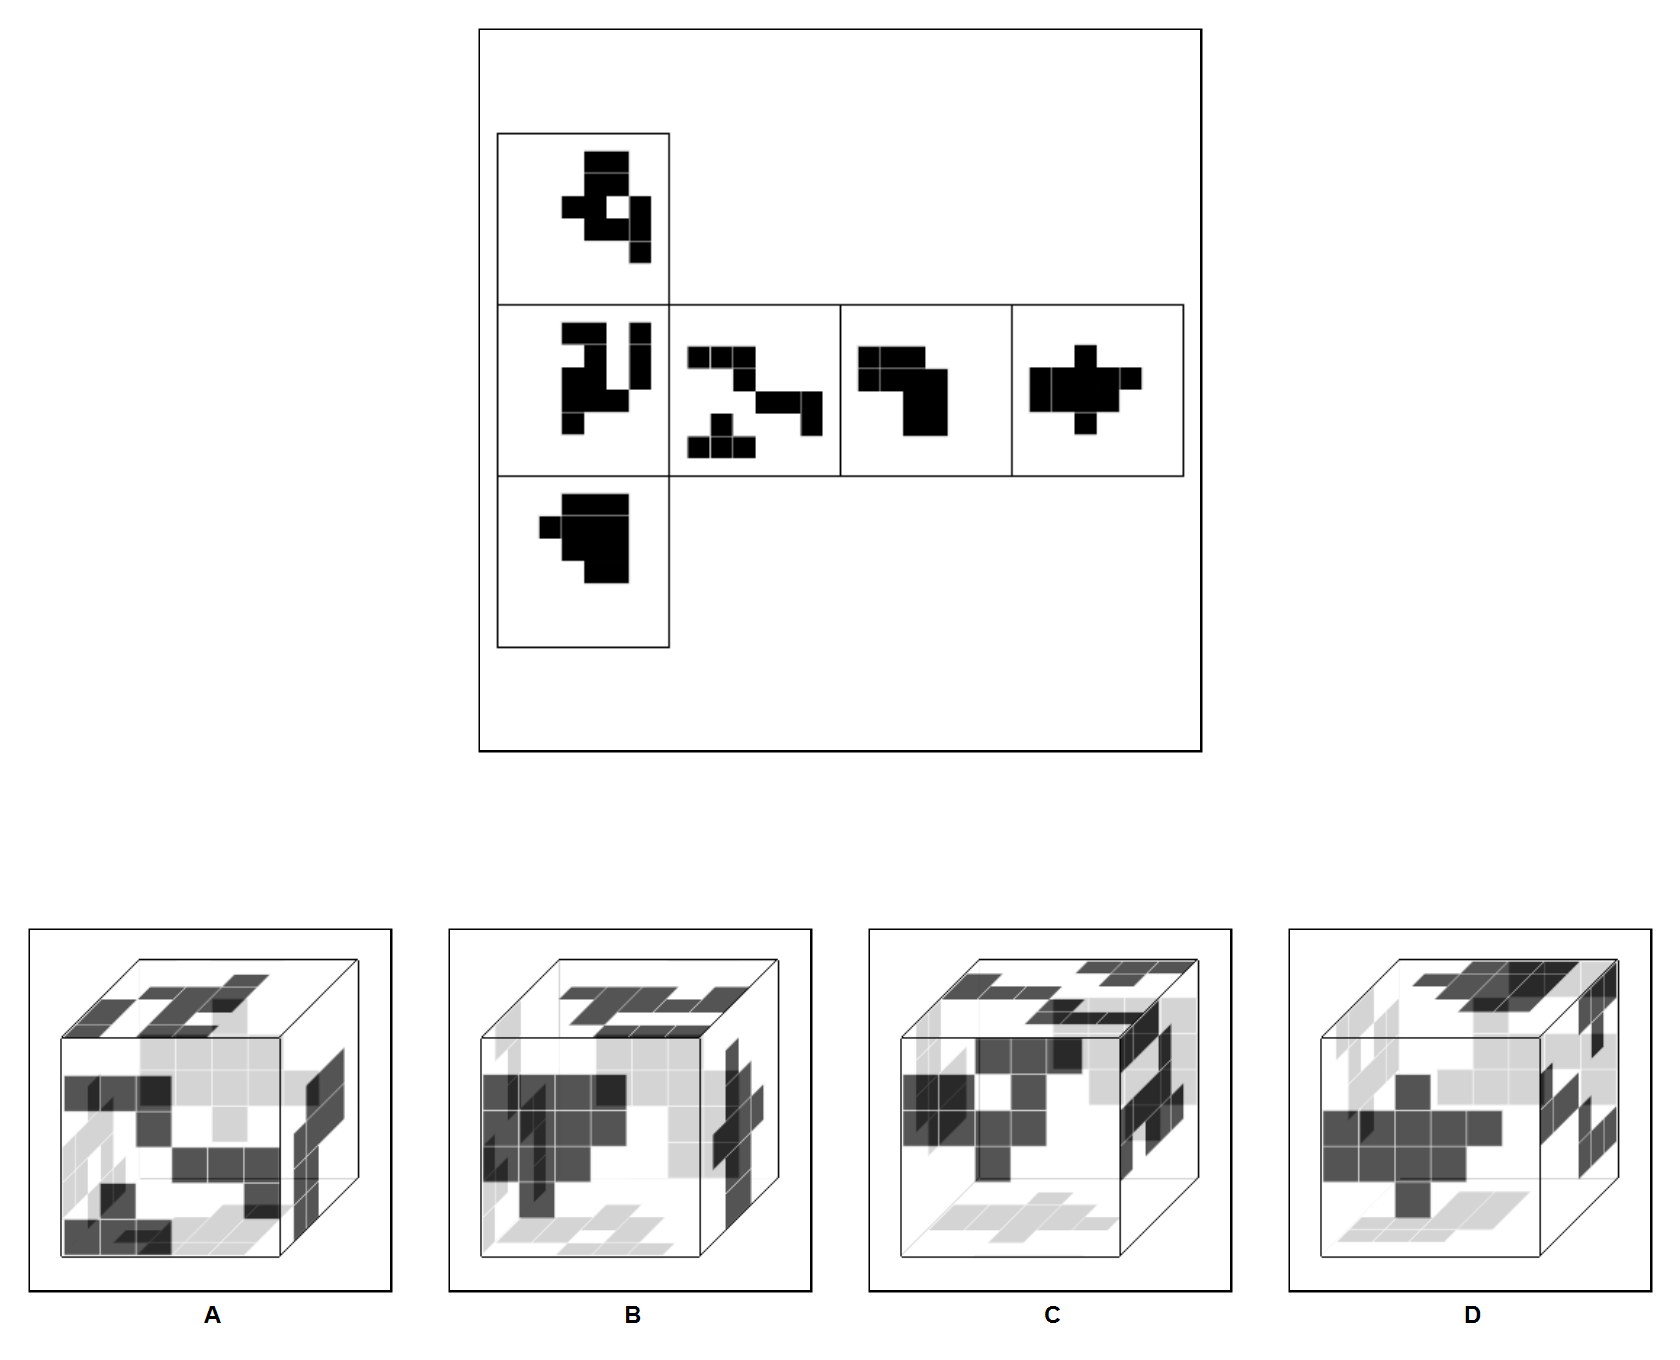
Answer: C